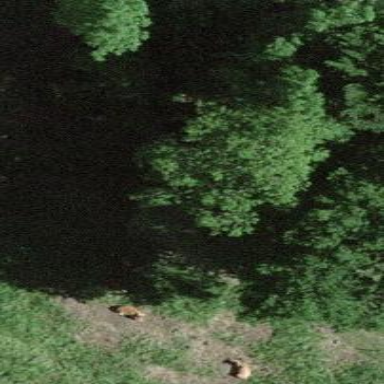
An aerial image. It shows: Forest area.